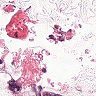
Metastatic tissue present: no